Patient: sex F, age 56
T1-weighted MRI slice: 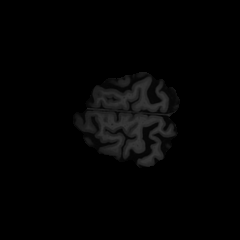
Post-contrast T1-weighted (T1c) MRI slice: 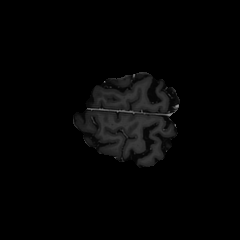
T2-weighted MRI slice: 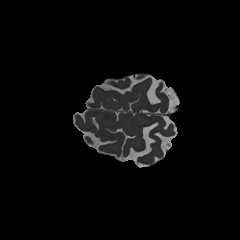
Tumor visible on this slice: no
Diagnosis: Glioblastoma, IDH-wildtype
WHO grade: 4